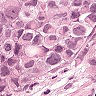
Metastatic tissue present: yes